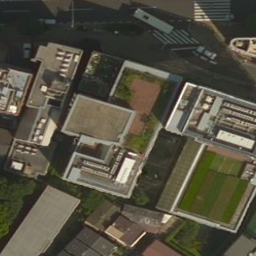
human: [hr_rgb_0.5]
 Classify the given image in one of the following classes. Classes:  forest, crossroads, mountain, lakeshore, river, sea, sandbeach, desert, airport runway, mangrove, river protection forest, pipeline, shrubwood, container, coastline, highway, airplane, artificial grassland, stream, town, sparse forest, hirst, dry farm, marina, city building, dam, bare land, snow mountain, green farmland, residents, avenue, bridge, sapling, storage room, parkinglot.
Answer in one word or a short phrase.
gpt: city building